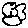
Label: flower